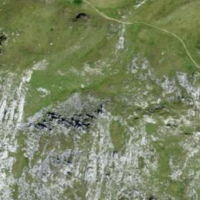
EUNIS habitat code: 26
Species observed at this site:
Vanessa cardui